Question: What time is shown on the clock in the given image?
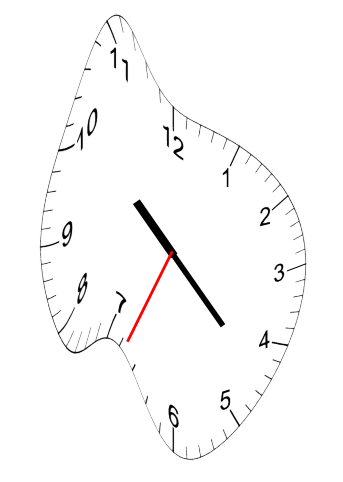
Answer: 10:22:34